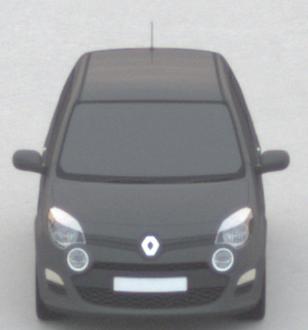
Make: Renault
Model: Twingo 1.2 LEV 16V 75
Detailed model: Twingo (II)
Model produced from: 2012/01
Model produced until: 2014/07
Doors: 3
Color: gray
Road condition: dry road
Daytime: sunrise or sunset
Contrast: low contrast